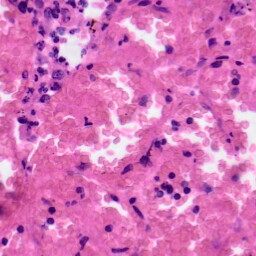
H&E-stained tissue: Colon